Question: I am developing a MVC application.
I want to display the list of Items of a perticuler object in View.
In below class List of InventoryItem is the part of the Product which can have n number of items.
I have following classes in model.
'''
public class Product
{
public int Id { get; set; }
public string Name { get; set; }
public List<InventoryItem> Inventory { get; set; }
}
public class InventoryItem
{
public int Id { get; set; }
public Product Product { get; set; }
public Location Location { get; set; }
public int Quantity { get; set; }
}
public class Location
{
public int Id { get; set; }
public string Name { get; set; }
}
'''
Now I have created the one product with four Inventory Items...
'''
public List<Product> GetAllProductList()
{
Product oProduct = new Product();
oProduct = oProdRepo.GetProductById(1);
oProduct.Inventory = new List<InventoryItem>
{
new InventoryItem { Location = oLocationRepo.GetLocationById(1),Quantity = 234,Product = oProduct},
new InventoryItem { Location = oLocationRepo.GetLocationById(2),Quantity = 123,Product = oProduct},
new InventoryItem { Location = oLocationRepo.GetLocationById(3),Quantity = 642,Product = oProduct},
new InventoryItem { Location = oLocationRepo.GetLocationById(4),Quantity = 534,Product = oProduct}
};
InventoryProductList.Add(oProduct);
return InventoryProductList;
}
'''
Above method creates the Product with 4 Inventory Items. Its working perfectly.
Now I wan to display the above Inventory Items i.e 4 in the grid columns .
I am stuck on how to show the Grid columns for these InventoryItems ?
I have this view code....
'''
@model IEnumerable<StockWatchServices.DomainClass.Product>
@Html.Grid(Model).Columns(columns =>
{
columns.Add(c => c.Name).Titled("Product Name").SetWidth(175).Sortable(true).Filterable(true);
1-> columns.Add(c => c.Inventory.Where(r=>r.Location.Nam ????? ) What to write here ?
2 Column-> ?
3 Column-> ?
4 Column-> ?
}).WithPaging(5)
'''

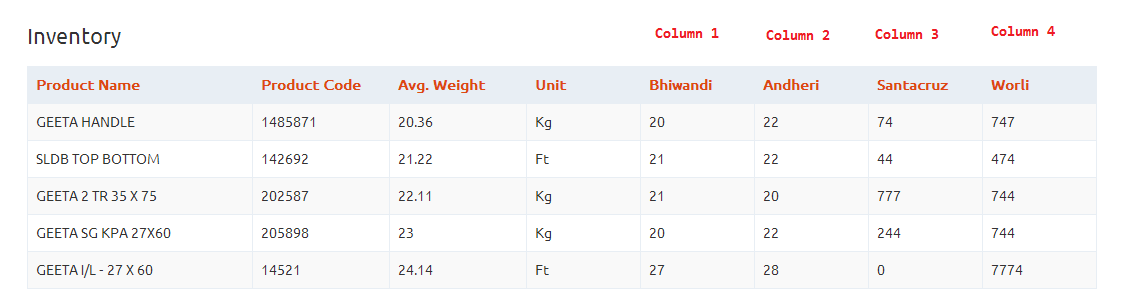
Answer: Since, it seems, 'Grid' does not allow adding same property name more the once you can create 'table' manually:
'''
<table>
<thead>
<tr>
@{
var locationNames = Model.SelectMany(n => n.Inventory).Select(n => n.Location.Name).Distinct().ToArray();
foreach (var locationName in locationNames)
{
<td>@locationName</td>
}
}
</tr>
</thead>
<tbody>
@foreach(var product in Model)
{
<tr>
@foreach(var columnName in locationNames)
{
<td>@product.Inventory.Single(i => i.Location.Name == columnName).Quantity</td>
}
</tr>
}
</tbody>
</table>
'''
and apply some CSS to that